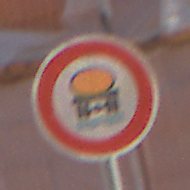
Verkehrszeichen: VerbotFahrzeugeWassergefaehrdenderLadung
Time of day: MorningAfternoon
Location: Outdoor (Nature)
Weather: Clear
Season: Summer
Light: Natural